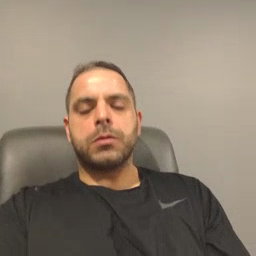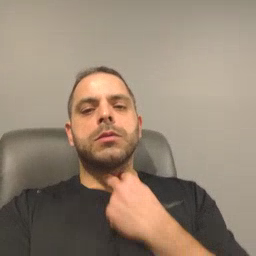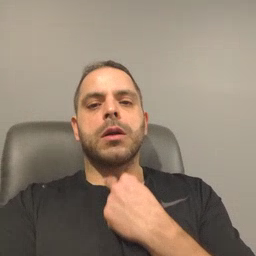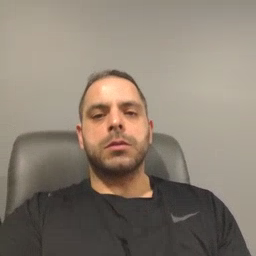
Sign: stuck